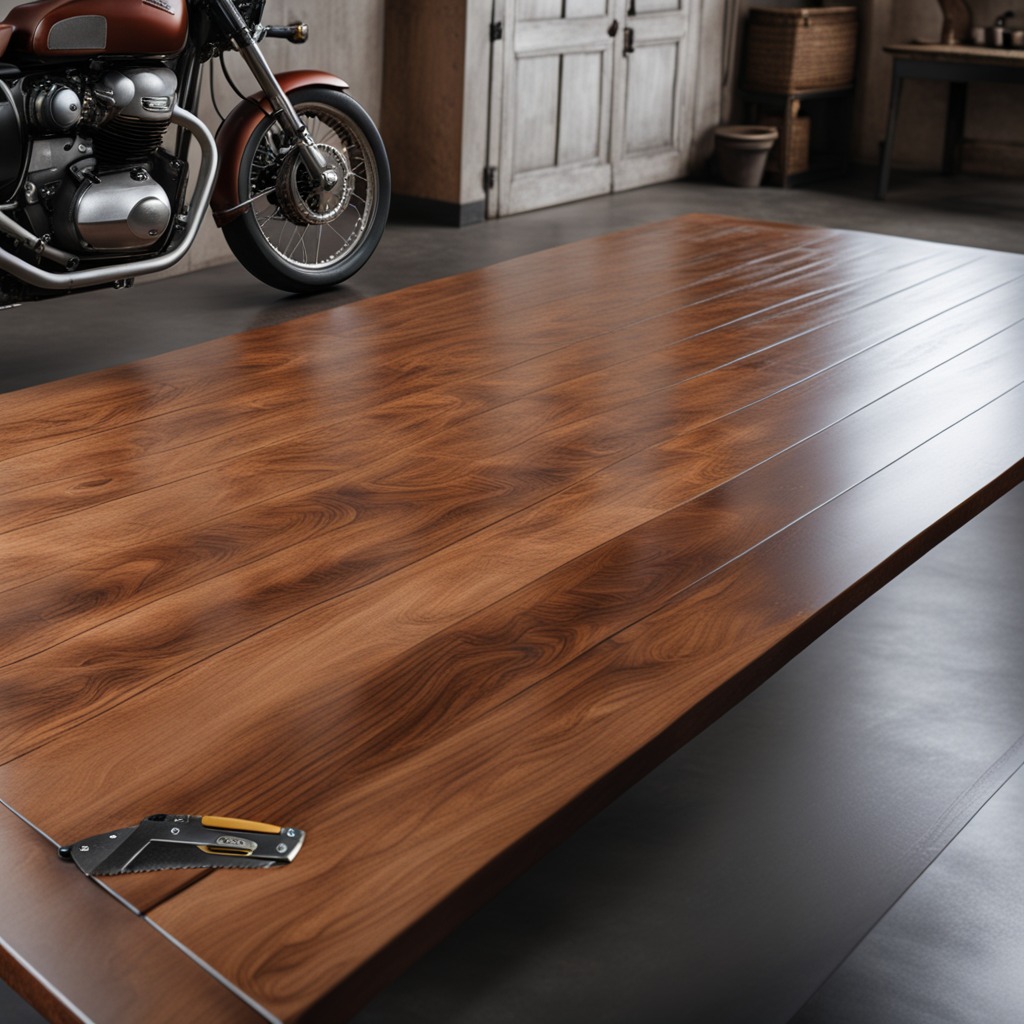
A utility knife is lying on an oil-spilled wooden table in a vintage motorcycle garage.